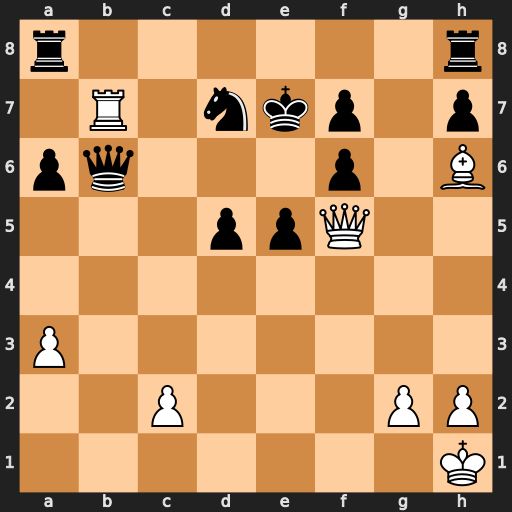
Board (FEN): r6r/1R1nkp1p/pq3p1B/3ppQ2/8/P7/2P3PP/7K
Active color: w
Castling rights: -
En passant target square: -
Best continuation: Qxd7#